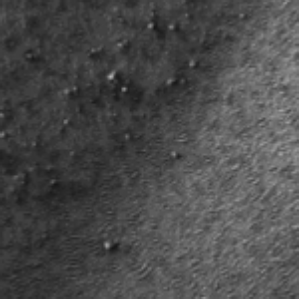
Label: frost